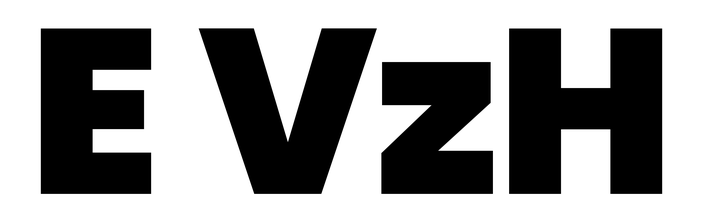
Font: Poppins-Black